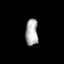
Tissue: lung
Cell type: Epithelial cells
Senescence score: 0.1876
Nuclear area (px): 328
Mean DAPI intensity: 173.03